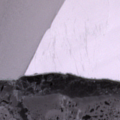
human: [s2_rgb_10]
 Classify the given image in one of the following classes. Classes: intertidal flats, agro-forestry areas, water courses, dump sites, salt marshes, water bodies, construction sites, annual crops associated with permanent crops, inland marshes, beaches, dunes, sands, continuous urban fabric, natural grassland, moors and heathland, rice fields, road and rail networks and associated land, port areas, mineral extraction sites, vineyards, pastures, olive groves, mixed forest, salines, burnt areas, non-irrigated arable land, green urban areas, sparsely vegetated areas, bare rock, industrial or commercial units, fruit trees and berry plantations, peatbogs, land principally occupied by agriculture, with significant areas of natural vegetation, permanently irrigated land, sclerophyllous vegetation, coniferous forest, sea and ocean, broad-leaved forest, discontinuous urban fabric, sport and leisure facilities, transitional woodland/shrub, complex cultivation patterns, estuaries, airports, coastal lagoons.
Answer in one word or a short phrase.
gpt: sea and ocean